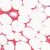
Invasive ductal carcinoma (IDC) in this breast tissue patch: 0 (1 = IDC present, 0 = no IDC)